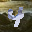
Label: 4